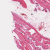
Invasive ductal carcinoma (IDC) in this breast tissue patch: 0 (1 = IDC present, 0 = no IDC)